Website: apple
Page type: customer-info-address
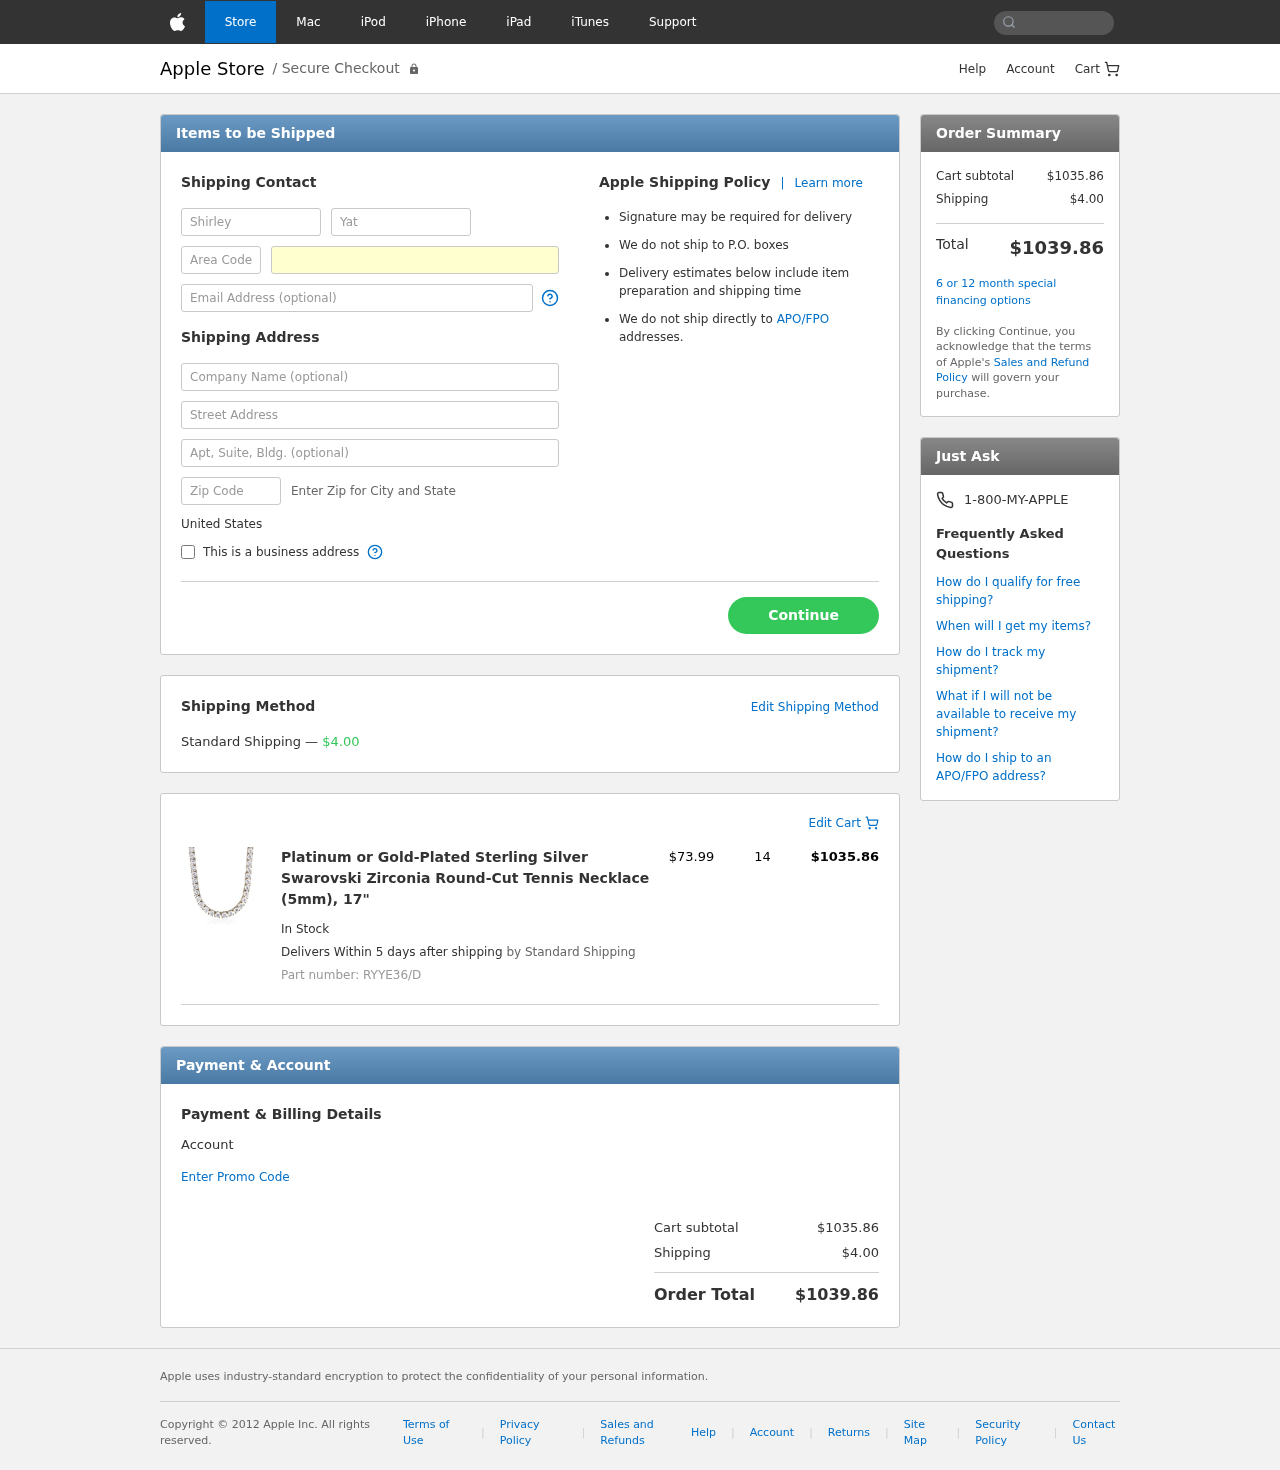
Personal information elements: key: PII_COUNTRY
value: United States
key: PII_FIRSTNAME
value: Shirley
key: PII_LASTNAME
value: Yates
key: PII_PHONE_AREA
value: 355
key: PII_PHONE_LINE
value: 3037
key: PII_EMAIL
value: syates@yahoo.com
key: PII_COMPANY
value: Ward-Mora
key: PII_STREET
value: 80255 Jenkins Brooks
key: PII_POSTCODE
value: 24746
Product elements: key: PRODUCT1_NAME
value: Platinum or Gold-Plated Sterling Silver Swarovski Zirconia Round-Cut Tennis Necklace (5mm), 17"
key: PRODUCT1_PRICE
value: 73.99
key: PRODUCT1_QUANTITY
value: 14
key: PRODUCT1_SKU
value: RYYE36/D
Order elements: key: ORDER_SHIPPING_COST
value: $4.00
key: ORDER_ITEM_TOTAL
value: $1035.86
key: ORDER_SUBTOTAL
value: $1035.86
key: ORDER_TOTAL
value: $1039.86